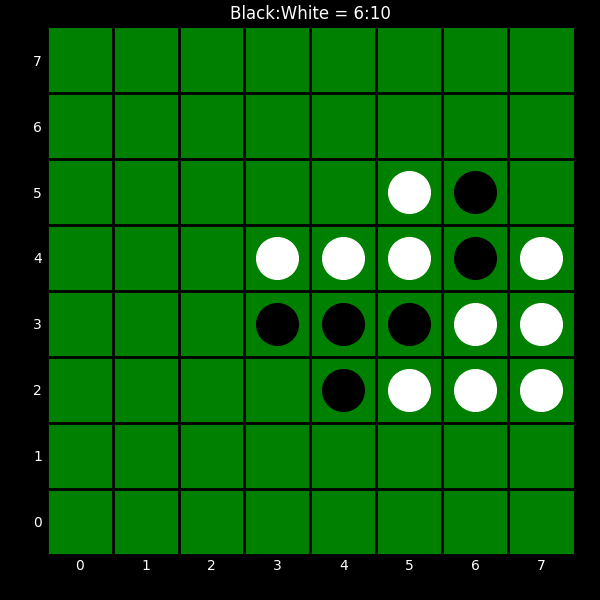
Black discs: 6
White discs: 10